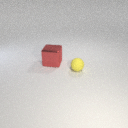
large red metal cube to the left of small yellow rubber sphere